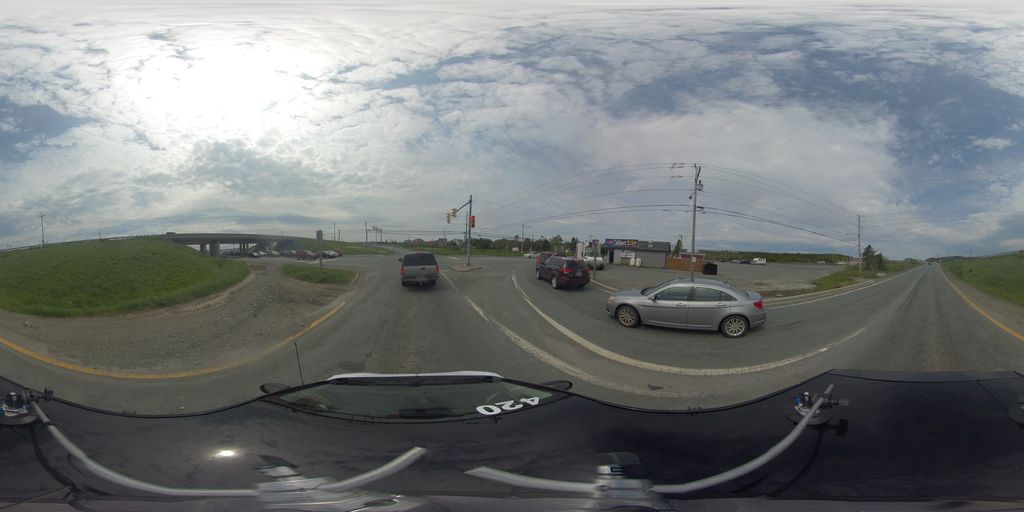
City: st_johns